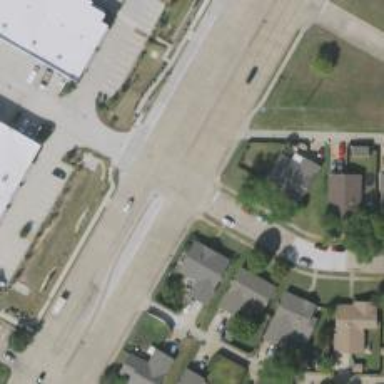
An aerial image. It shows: Secondary road with separate sidewalk.